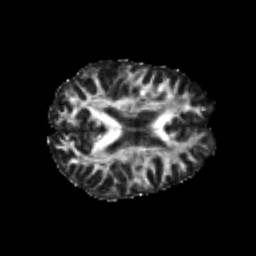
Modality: FA
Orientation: axial
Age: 23
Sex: male
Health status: healthy
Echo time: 0.074 s